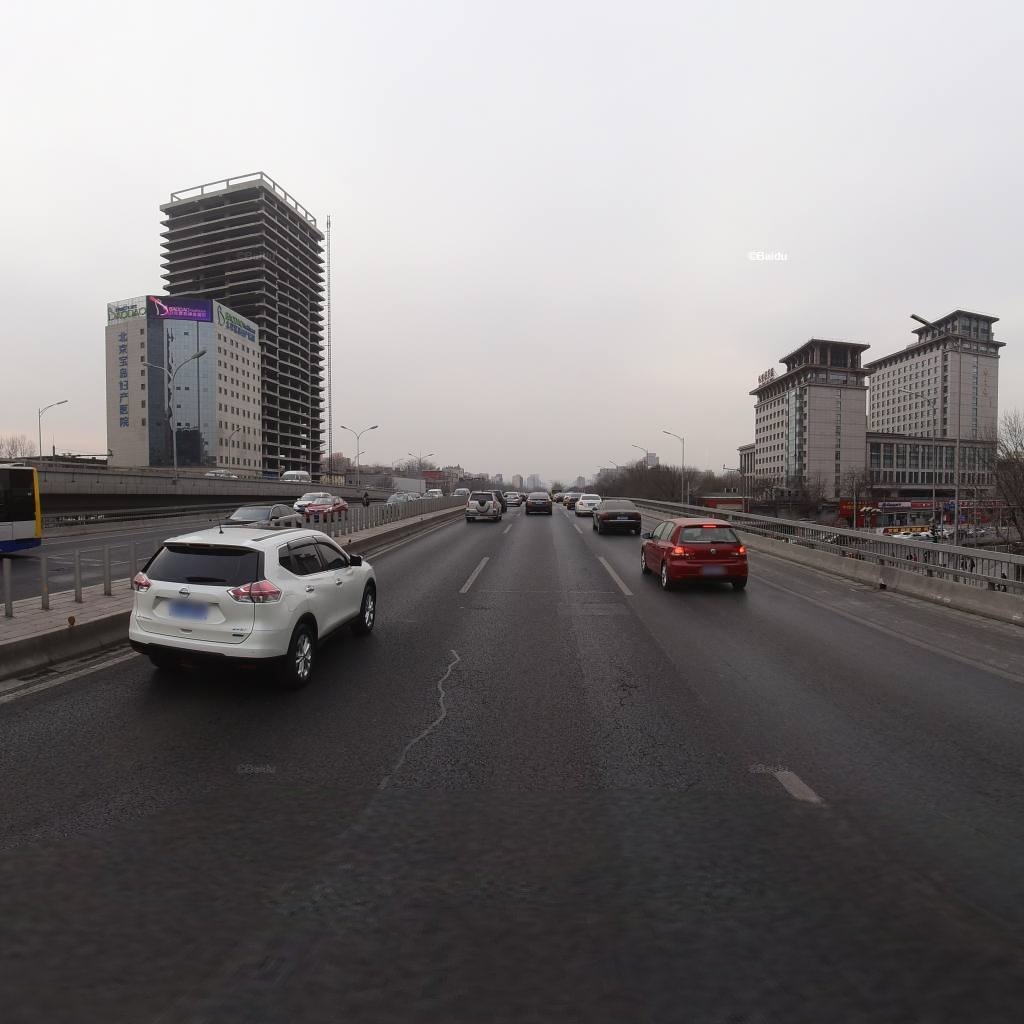
Region: Haidian
Road damage annotations: longitudinal patch